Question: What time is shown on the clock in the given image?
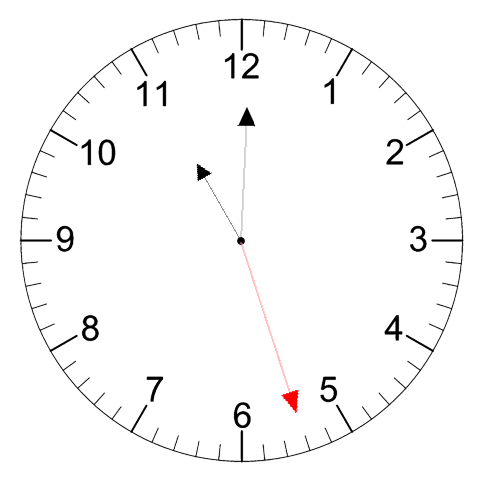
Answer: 11:00:27